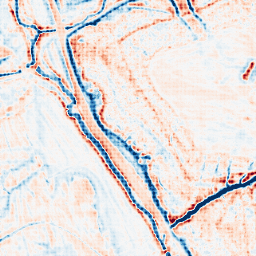
Category: edge_preserving
Decomposition family: bilateral
Decomposition parameters: d: 15
sigma_color: 25
sigma_space: 25
Upsampling method: sinc_hamming
Upsampling parameters: scale: 8
kernel_size: 8
Upsampling scale: 8